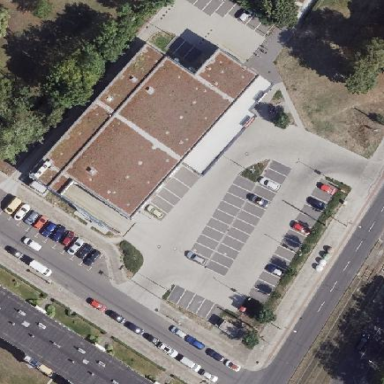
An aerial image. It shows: Flat-roofed retail building housing supermarket.